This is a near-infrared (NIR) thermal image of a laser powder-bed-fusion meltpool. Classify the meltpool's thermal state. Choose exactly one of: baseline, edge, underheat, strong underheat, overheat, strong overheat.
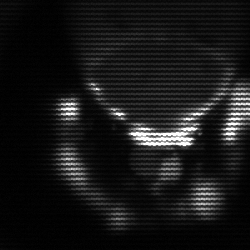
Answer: edge